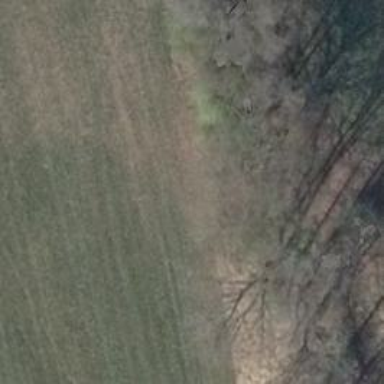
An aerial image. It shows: Row of deciduous broadleaved trees.